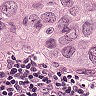
Metastatic tissue present: yes